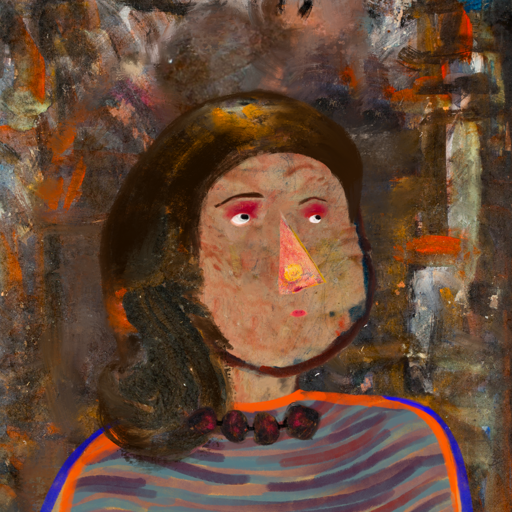
Background: GypsyQueen, Head And Neck Side: Orphan, Face Side: Irani, Bust: Experience, Hair Side: Gypsy_Queen, Head Accessory: Blank, Second Necklace: Blank, Necklace: Mosgoul, Baby: Blank